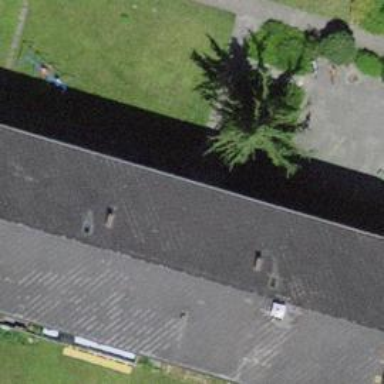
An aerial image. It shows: Gabled roof apartments building.